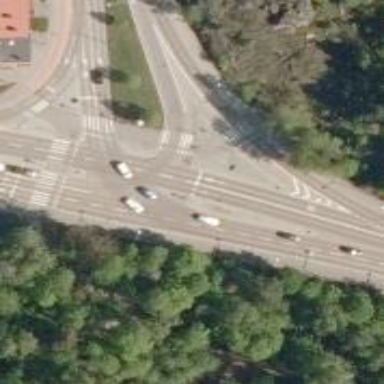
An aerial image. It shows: Asphalt cycleway with crossing.